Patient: sex F, age 56
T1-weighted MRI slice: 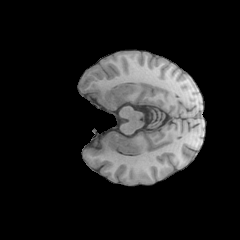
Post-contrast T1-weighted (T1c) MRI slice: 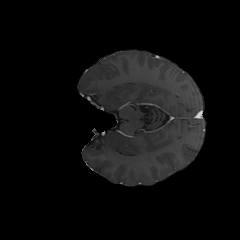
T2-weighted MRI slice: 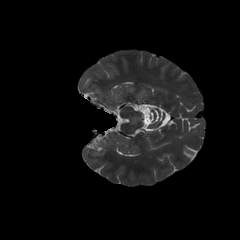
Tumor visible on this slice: no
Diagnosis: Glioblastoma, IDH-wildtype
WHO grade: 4